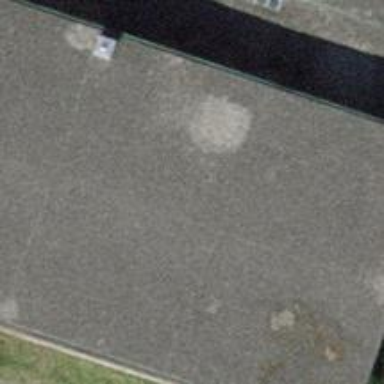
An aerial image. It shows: Kindergarten building.